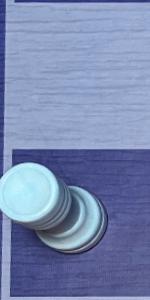
Label: Rook_White